Interaction volume radius: 5 \u00c5
Interaction volume height: 25 \u00c5
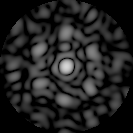
Disorder parameter: 0.6863